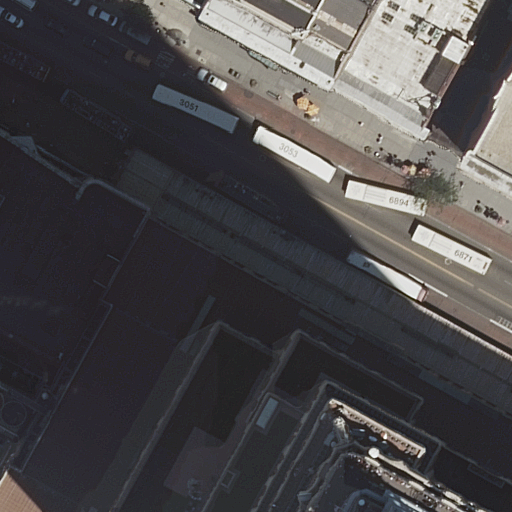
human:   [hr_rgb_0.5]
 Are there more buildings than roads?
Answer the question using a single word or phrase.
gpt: yes

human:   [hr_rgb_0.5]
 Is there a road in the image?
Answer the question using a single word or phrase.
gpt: yes

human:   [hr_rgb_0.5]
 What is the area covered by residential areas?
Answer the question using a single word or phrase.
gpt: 2876m2

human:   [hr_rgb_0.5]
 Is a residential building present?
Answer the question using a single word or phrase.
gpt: yes

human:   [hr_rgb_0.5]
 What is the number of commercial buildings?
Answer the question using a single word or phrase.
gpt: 0

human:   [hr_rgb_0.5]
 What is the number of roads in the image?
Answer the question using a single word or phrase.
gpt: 1

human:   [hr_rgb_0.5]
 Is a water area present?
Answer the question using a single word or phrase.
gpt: no

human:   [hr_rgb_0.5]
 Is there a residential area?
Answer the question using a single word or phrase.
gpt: yes

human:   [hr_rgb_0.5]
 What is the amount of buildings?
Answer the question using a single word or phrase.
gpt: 9

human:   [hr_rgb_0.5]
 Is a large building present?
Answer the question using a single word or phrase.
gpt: yes

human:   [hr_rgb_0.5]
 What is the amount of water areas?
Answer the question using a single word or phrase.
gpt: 0

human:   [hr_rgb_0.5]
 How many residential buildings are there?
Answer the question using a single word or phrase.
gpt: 8

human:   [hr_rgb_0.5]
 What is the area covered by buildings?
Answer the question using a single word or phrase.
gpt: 9787m2

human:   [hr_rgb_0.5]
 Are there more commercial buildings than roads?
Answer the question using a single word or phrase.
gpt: no

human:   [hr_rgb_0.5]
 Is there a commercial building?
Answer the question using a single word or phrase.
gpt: no

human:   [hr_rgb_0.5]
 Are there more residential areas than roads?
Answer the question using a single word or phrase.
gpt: no

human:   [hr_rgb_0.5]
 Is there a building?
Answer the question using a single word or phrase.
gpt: yes

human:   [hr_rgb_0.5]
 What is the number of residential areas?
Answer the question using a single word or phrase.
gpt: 1

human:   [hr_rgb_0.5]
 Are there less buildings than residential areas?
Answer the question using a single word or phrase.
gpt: no

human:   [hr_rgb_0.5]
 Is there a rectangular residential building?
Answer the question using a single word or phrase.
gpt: yes

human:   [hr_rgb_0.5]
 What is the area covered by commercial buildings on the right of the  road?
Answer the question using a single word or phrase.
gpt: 0m2

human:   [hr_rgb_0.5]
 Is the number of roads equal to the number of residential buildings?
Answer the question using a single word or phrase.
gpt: no

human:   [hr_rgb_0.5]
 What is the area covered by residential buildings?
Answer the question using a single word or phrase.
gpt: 5191m2

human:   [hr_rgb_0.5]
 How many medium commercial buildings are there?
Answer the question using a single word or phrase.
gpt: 0

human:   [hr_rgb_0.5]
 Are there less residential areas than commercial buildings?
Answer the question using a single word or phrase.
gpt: no

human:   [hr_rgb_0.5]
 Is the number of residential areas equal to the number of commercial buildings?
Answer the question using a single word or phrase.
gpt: no

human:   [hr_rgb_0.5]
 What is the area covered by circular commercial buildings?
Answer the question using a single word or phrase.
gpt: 0m2

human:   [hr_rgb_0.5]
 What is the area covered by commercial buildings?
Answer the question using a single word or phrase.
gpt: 0m2

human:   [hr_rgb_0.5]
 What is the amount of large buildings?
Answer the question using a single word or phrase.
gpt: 5

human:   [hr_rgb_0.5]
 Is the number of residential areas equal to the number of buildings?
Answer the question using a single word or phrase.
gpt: no

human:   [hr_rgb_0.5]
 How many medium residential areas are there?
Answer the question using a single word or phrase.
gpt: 0

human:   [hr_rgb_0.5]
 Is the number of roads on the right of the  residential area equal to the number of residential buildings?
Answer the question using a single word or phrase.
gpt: no

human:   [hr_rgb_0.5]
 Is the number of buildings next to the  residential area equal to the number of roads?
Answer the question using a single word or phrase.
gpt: no

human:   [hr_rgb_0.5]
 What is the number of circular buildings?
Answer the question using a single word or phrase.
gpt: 0

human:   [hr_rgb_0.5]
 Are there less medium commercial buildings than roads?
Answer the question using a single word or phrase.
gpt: yes

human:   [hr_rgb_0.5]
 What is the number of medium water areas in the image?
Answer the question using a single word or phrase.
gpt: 0

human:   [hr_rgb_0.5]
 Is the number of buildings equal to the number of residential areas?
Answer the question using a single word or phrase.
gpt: no

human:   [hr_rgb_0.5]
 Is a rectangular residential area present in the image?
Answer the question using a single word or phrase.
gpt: yes

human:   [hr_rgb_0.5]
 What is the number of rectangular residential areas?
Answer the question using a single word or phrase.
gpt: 1

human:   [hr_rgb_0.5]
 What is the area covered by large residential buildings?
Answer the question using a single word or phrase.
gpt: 4725m2

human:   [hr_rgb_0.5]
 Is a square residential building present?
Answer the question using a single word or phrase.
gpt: no

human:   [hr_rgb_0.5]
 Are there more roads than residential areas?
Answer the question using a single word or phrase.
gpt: no

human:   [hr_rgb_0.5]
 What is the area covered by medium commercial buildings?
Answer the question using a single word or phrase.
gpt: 0m2

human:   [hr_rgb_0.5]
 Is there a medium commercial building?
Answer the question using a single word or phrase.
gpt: no

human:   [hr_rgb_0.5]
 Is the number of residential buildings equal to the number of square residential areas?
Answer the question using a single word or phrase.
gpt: no

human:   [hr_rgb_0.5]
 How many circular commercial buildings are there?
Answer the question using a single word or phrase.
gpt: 0

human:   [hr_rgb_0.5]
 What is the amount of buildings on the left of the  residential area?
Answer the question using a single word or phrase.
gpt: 7

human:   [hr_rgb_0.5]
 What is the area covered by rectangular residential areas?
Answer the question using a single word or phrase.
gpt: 2876m2

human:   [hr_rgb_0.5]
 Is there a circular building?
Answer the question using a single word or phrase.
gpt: no

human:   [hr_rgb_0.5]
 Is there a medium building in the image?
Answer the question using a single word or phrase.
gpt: yes

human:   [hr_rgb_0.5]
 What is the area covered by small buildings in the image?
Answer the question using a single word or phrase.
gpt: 29m2

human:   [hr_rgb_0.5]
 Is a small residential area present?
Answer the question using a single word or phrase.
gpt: no

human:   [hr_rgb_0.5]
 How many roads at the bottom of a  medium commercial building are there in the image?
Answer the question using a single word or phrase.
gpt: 0

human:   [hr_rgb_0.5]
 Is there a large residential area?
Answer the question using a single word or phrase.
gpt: yes

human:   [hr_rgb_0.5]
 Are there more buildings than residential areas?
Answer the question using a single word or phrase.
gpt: yes

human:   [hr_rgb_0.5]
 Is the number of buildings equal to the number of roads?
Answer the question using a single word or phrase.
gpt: no

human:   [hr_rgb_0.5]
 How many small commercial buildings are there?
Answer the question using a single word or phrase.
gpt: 0

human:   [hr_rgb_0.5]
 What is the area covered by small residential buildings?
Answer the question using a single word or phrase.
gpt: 29m2

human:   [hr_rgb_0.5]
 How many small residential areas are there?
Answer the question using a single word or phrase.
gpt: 0

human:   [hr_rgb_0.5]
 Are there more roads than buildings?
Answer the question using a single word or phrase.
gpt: no

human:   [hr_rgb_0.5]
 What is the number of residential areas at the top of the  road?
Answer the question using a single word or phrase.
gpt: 1

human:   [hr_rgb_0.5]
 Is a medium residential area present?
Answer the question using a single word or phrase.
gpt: no

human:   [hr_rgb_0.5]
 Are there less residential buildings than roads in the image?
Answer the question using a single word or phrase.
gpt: no

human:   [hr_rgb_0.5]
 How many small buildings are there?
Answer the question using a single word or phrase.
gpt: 2